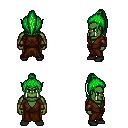
a pixel art fantasy rpg character, male body template, orc, green skin, brown robe, red pants, green long topknot hairstyle, cloth bracers, black shoes, four views (front, back, left, right), 2x2 character sprite sheet, small pixel art, hard edges, no anti-aliasing